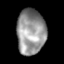
Tissue: skin
Cell type: Endothelial cells
Senescence score: 0.1718
Nuclear area (px): 1268
Mean DAPI intensity: 149.181